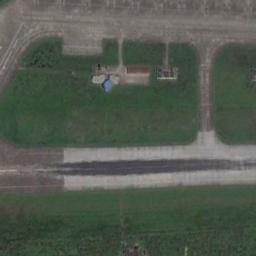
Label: runway